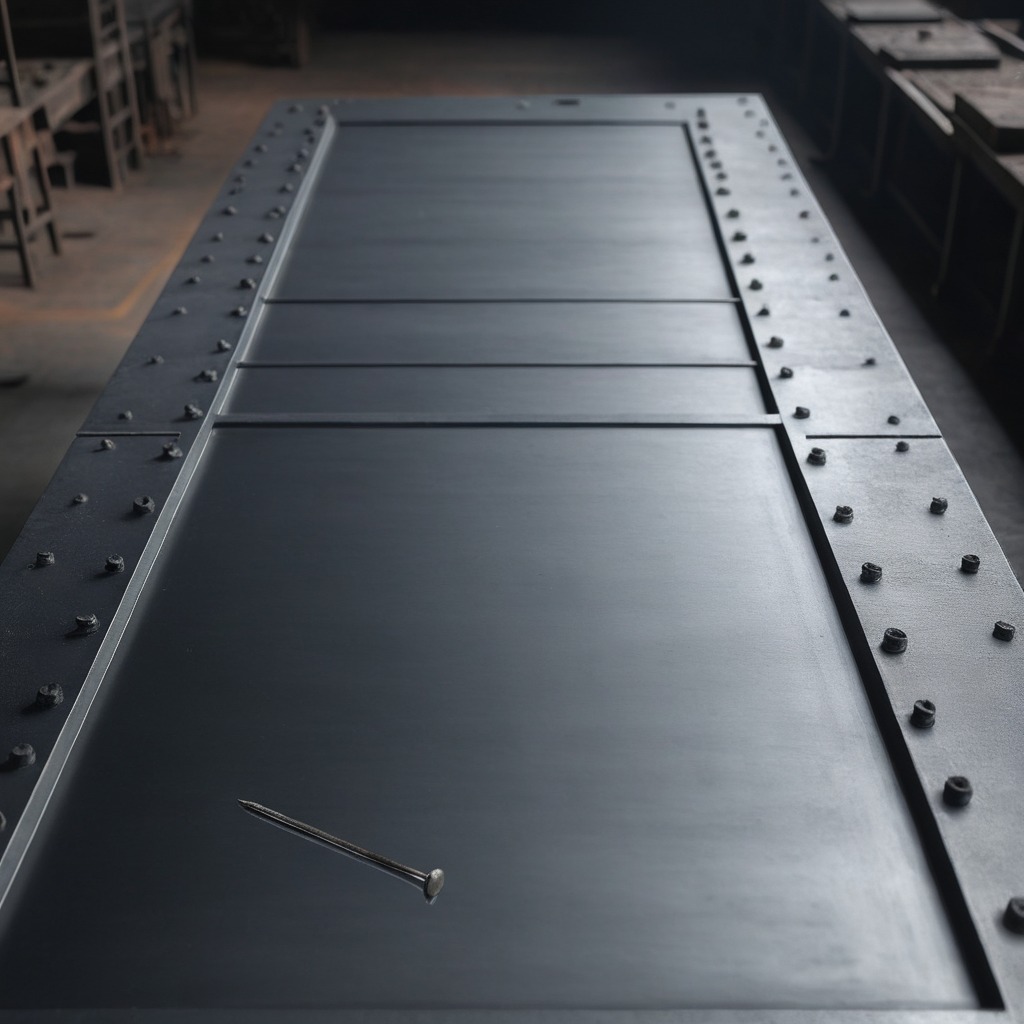
An iron nail is lying on the cold steel table in a mining workshop.